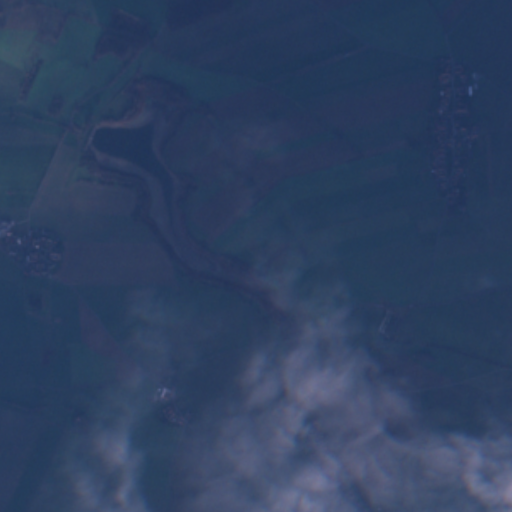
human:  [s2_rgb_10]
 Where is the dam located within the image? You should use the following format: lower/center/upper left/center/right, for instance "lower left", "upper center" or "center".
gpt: The dam is located in the upper left of the image.
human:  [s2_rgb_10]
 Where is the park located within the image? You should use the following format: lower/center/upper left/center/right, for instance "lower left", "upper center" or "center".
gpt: The park is located in the upper right of the image.
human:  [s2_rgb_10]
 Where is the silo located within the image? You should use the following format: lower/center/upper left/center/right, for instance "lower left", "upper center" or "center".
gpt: The silo is located in the lower left of the image.
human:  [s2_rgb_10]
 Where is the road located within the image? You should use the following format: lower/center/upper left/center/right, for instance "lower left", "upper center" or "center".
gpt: There is no road in the image.